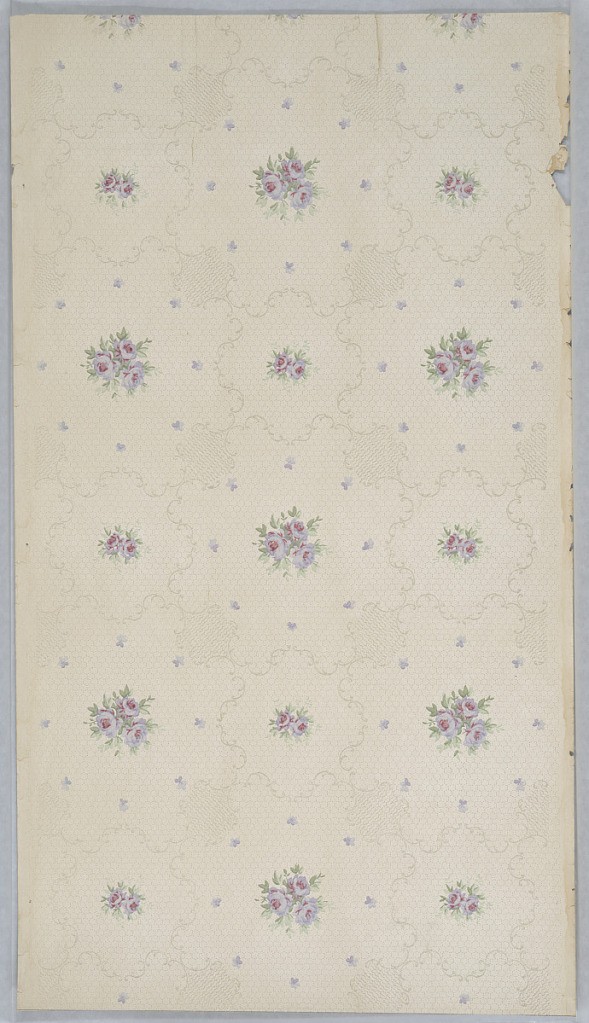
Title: Ceiling paper
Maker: Maxwell & Co., S.A., Chicago, Illinois, USA
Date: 1905–1915
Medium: Machine-printed paper, liquid mica
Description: Floral sprig made up of three flowers encircled by eight very petite lavender flowers, alternate with smaller sprig with two flowers. Each of the different sprigs is sepated by a scrolling framework against a honeycomb-like off-white. background.